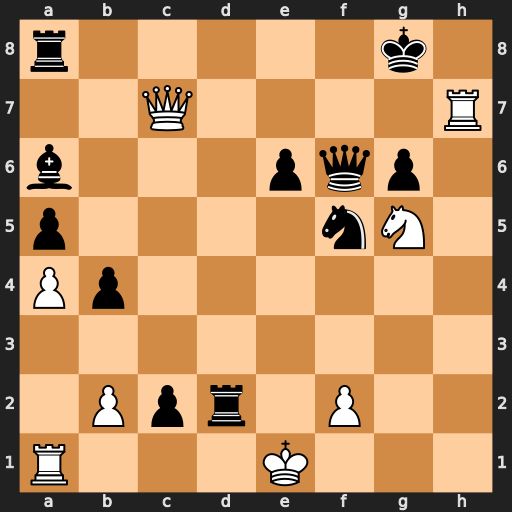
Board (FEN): r5k1/2Q4R/b3pqp1/p4nN1/Pp6/8/1Ppr1P2/R3K3
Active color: w
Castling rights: Q
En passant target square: -
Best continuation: Rh8+ Qxh8 Qf7#